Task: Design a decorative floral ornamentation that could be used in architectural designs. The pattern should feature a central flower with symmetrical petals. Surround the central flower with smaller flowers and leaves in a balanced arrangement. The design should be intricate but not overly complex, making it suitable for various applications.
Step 1376:
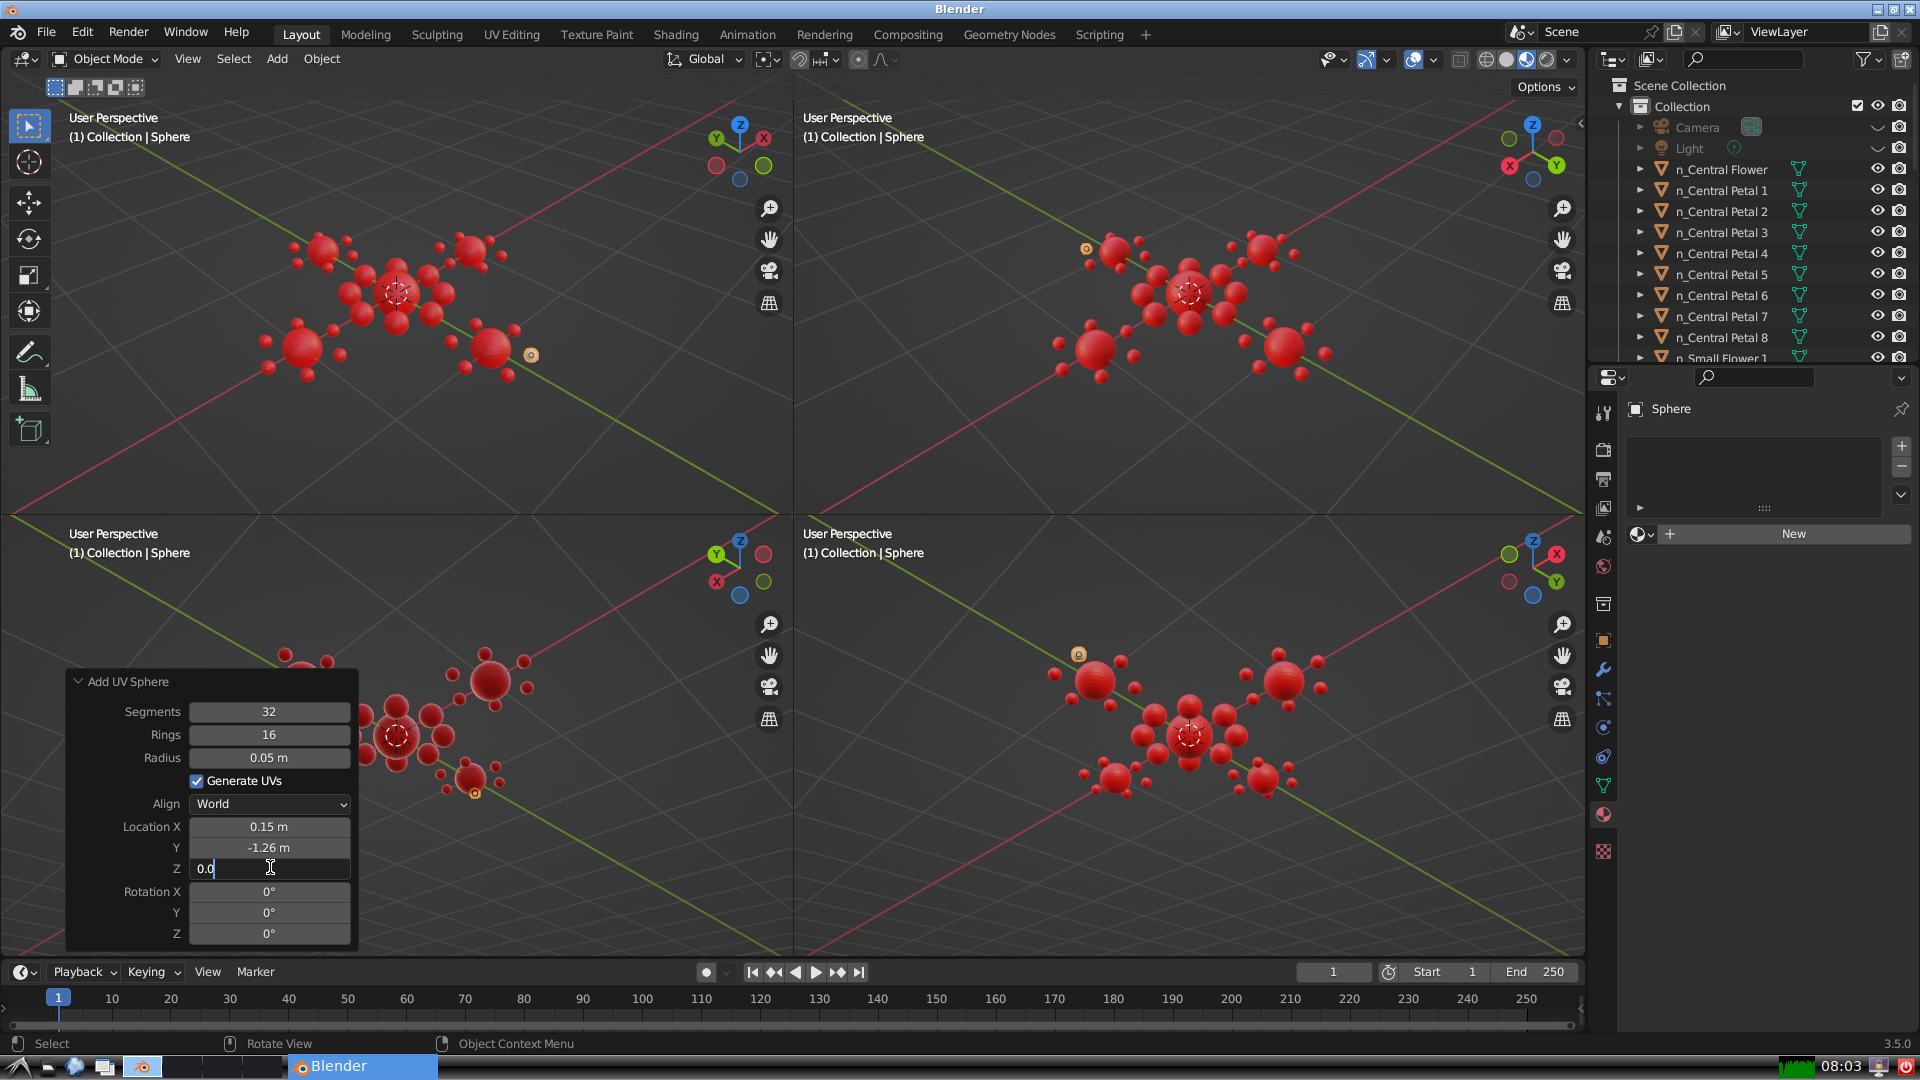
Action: {"key_press": ['Return']}